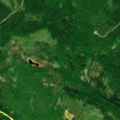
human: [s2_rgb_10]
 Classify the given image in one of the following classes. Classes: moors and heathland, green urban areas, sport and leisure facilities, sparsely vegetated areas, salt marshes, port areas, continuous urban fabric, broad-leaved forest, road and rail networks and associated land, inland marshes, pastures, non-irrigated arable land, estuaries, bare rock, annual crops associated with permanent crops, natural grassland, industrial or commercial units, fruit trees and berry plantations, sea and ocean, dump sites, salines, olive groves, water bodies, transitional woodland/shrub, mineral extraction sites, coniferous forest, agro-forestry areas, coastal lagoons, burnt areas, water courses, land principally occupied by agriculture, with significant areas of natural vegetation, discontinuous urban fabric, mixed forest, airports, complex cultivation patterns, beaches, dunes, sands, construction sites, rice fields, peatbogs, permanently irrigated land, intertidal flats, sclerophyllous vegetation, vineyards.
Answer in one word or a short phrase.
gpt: coniferous forest, mixed forest, transitional woodland/shrub